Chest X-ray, PA view. Patient: 59 years old, sex F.
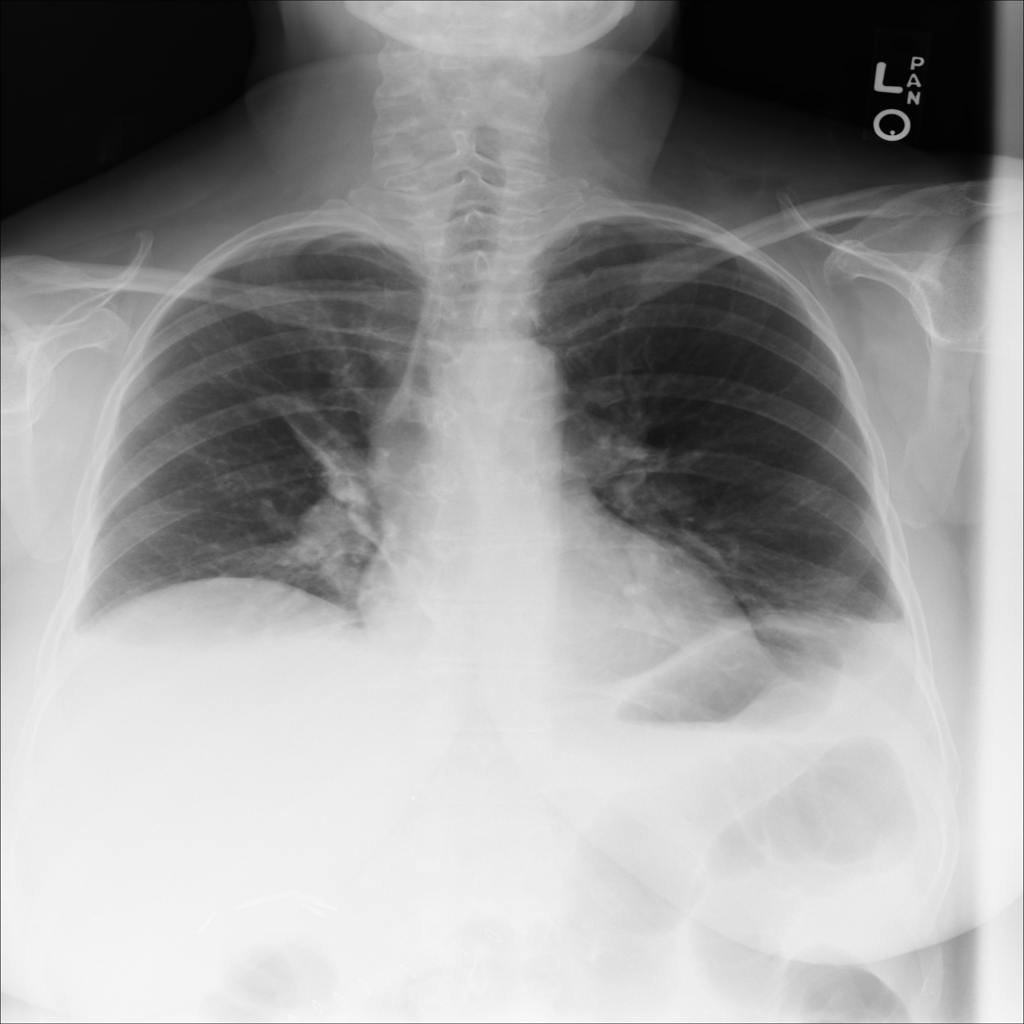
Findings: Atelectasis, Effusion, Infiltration